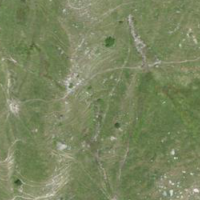
EUNIS habitat code: 26
Species observed at this site:
Asplenium septentrionale